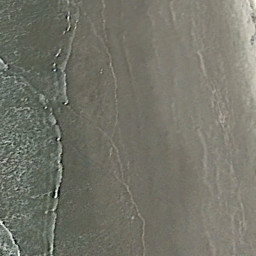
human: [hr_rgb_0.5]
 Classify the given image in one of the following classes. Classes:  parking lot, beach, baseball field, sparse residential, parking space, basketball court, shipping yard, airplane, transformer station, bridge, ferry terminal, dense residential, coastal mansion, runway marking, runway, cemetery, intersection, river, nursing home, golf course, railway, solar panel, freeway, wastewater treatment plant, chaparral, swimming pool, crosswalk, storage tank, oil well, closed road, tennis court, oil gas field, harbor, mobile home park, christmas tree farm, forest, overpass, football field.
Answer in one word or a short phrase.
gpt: beach